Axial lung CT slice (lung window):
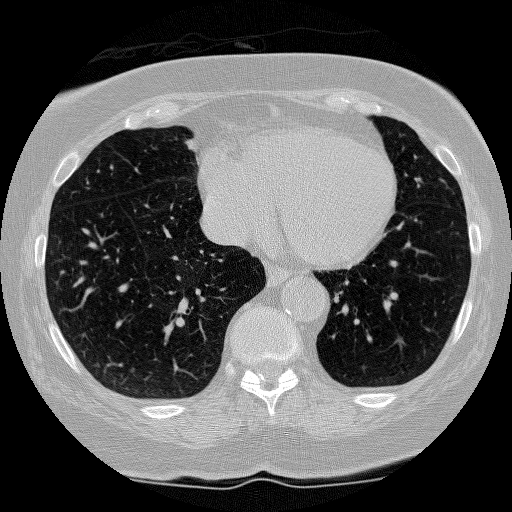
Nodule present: no